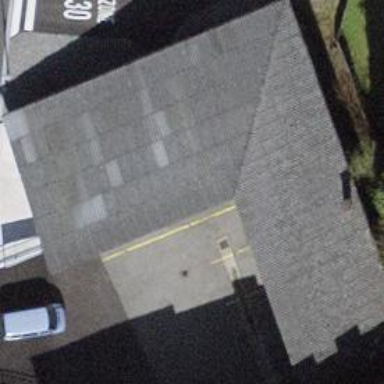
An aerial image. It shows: Office building.